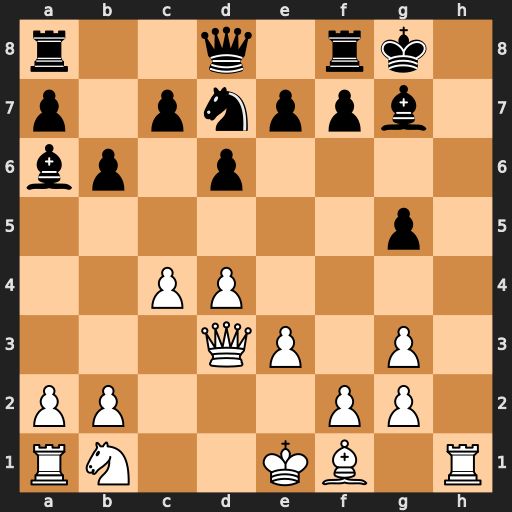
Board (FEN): r2q1rk1/p1pnppb1/bp1p4/6p1/2PP4/3QP1P1/PP3PP1/RN2KB1R
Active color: w
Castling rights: KQ
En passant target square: -
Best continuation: Qh7#